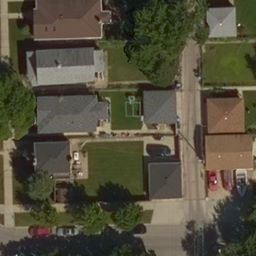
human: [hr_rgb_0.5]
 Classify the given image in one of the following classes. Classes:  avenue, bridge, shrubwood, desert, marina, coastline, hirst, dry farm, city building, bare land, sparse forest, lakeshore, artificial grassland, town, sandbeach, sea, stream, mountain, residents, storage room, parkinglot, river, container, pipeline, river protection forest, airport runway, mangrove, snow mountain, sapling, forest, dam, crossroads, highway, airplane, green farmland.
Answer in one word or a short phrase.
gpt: residents